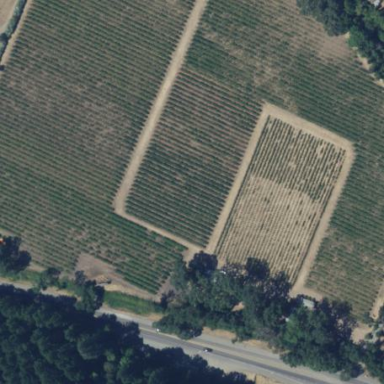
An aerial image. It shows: Vineyard growing grapes.